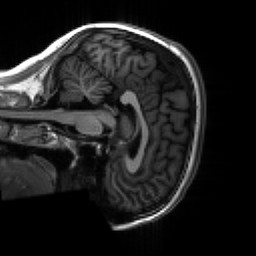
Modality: T1w
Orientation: sagittal
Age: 19
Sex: female
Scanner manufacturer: siemens
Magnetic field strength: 3 T
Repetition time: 2.3 s
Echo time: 0.00266 s